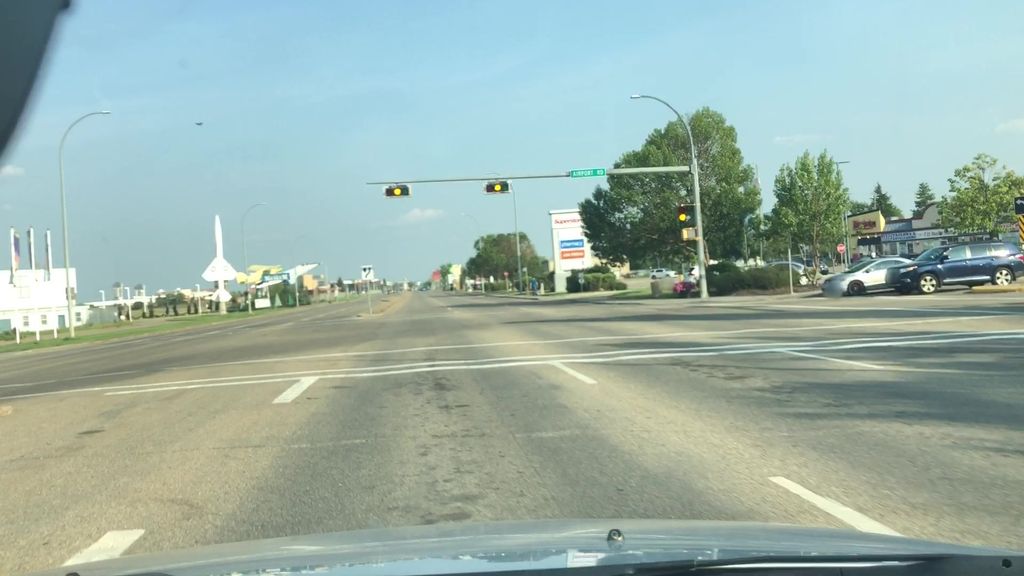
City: edmonton